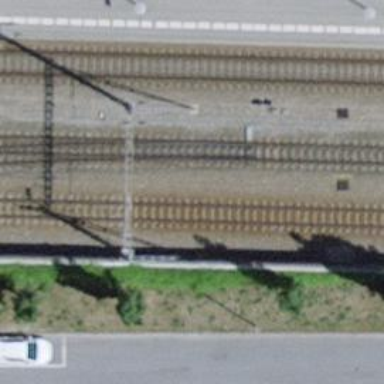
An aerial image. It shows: Railway switch with the turnout on the left side.